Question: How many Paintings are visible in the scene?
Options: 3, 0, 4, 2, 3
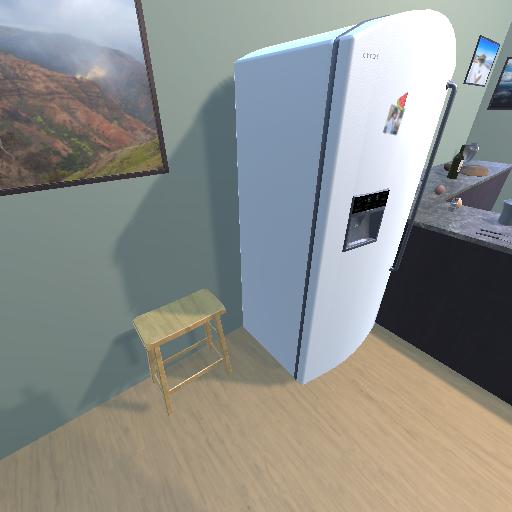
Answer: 3